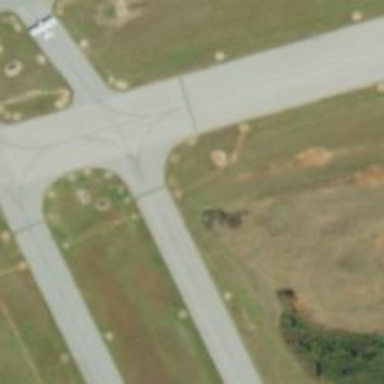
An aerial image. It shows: View of taxiway at the airport.